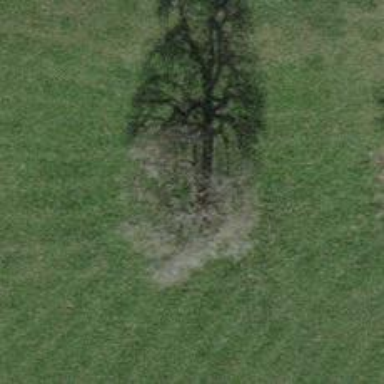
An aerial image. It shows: Deciduous broadleaved tree.